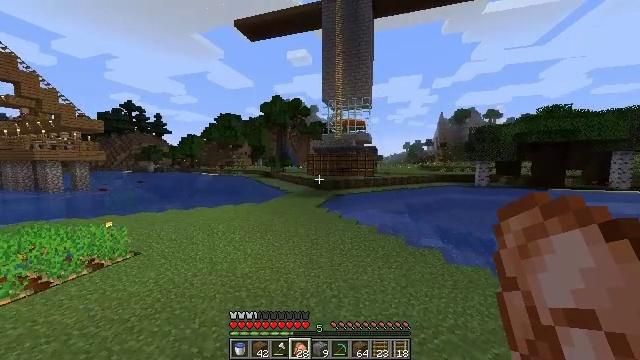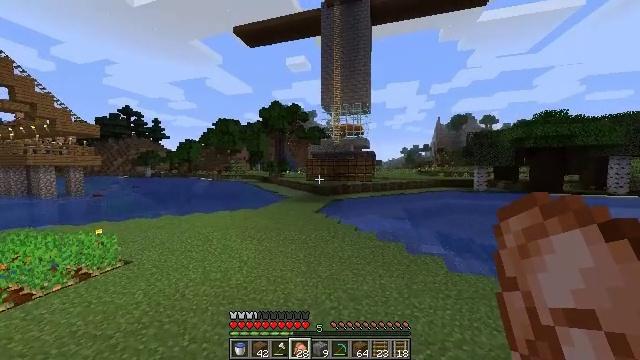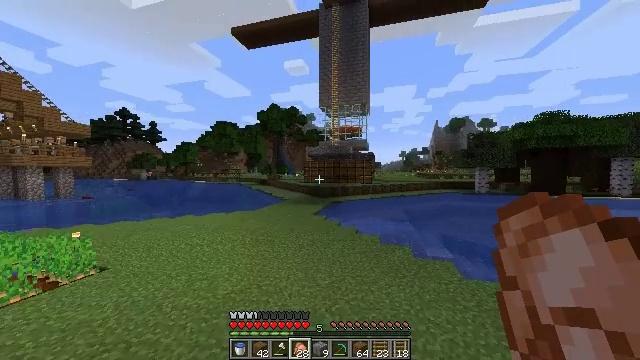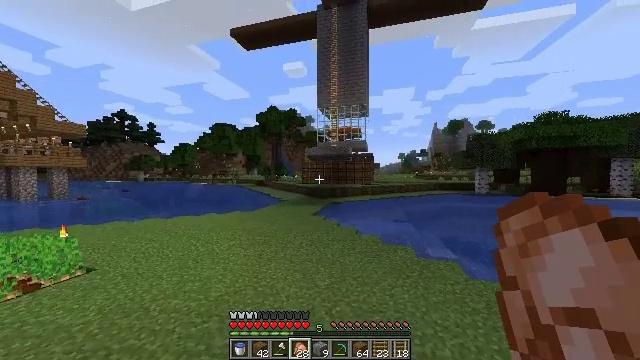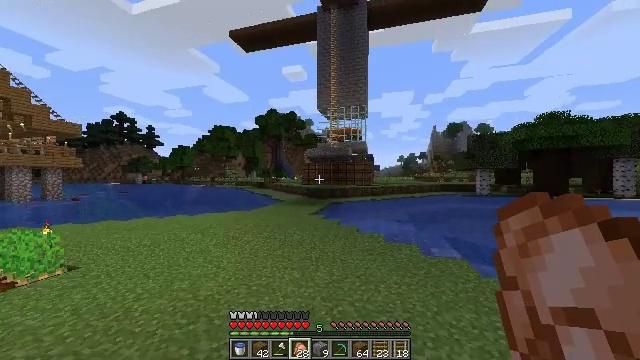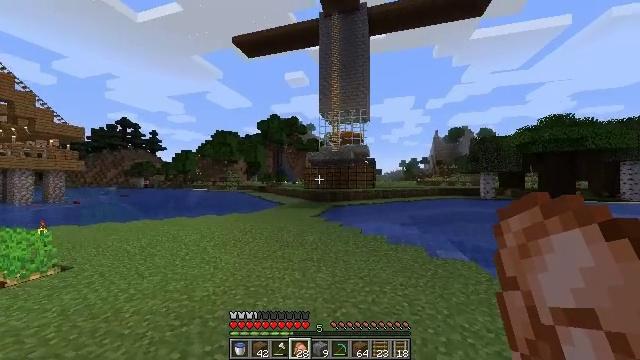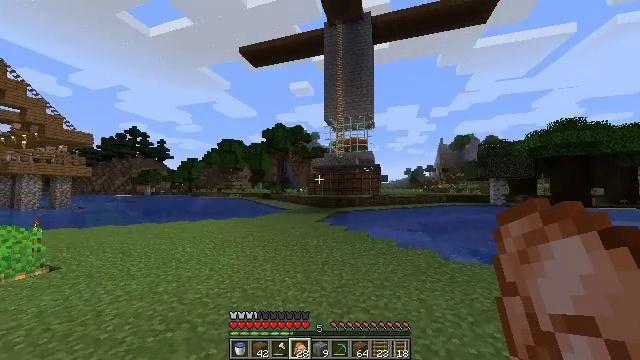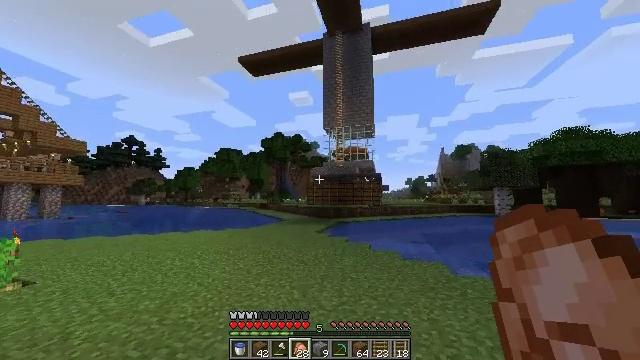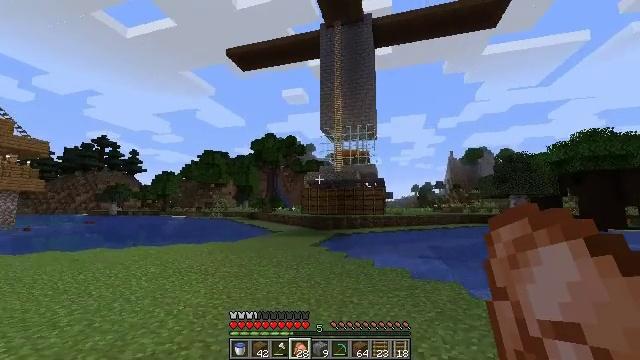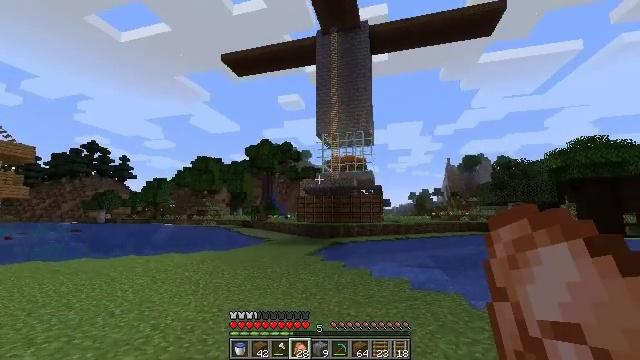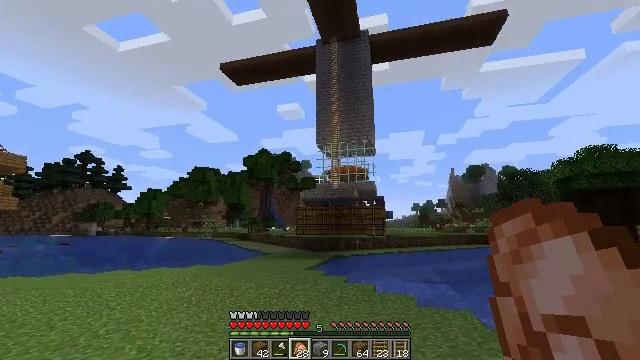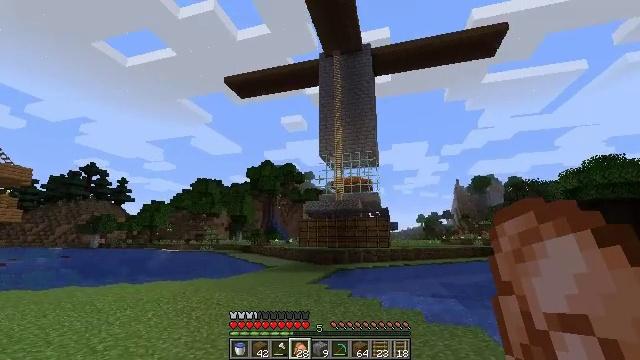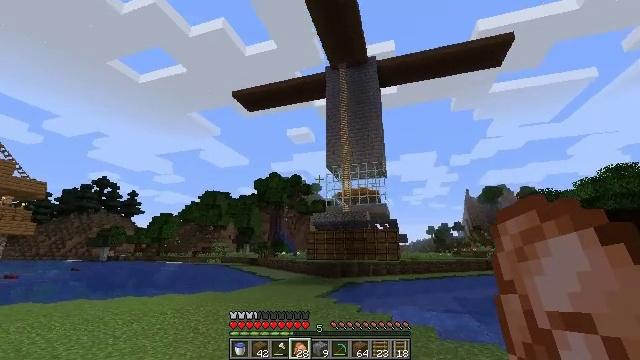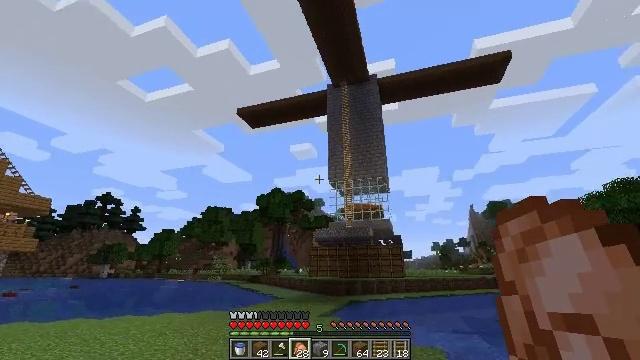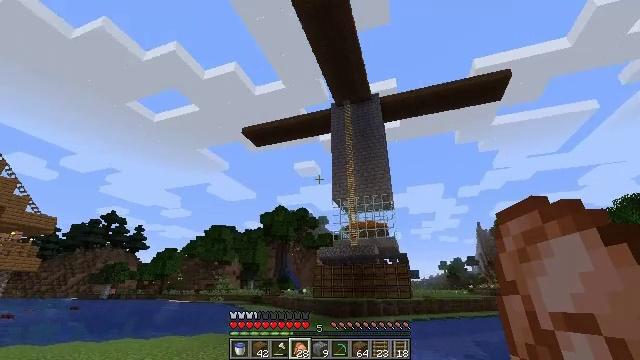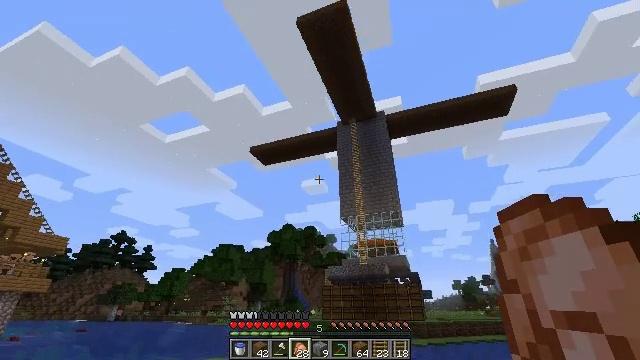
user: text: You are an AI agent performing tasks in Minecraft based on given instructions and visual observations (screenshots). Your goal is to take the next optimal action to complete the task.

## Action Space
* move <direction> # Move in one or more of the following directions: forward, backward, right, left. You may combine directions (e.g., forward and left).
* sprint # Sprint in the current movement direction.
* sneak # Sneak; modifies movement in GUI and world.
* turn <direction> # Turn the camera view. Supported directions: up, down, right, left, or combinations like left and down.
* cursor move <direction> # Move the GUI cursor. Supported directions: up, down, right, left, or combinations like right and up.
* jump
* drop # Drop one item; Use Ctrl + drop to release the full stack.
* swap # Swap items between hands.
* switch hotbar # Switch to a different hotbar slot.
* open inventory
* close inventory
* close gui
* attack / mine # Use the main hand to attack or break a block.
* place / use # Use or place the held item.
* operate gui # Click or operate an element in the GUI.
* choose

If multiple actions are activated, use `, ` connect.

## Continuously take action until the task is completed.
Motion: motion action
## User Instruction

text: Destroy the purple bed to collect it.
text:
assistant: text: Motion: move forward, turn up, jump
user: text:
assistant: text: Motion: move forward
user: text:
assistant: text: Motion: move forward
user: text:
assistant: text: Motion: move forward
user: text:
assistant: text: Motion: move forward, turn up
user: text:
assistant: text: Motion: turn left and up
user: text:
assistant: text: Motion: turn up
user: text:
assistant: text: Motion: turn up
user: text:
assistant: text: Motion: turn up
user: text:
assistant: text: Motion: turn up
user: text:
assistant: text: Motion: turn up
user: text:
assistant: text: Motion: turn left and up
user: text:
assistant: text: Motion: turn up
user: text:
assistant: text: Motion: turn up
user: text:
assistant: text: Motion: turn left and up
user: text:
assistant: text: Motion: turn left and up
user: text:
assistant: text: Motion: no_op
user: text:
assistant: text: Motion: no_op
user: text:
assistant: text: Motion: no_op
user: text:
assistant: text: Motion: no_op
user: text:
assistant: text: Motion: no_op
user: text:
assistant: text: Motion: no_op
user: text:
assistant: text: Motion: no_op
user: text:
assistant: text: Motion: no_op
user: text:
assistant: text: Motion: no_op
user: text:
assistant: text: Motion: no_op
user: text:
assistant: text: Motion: no_op
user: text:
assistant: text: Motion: no_op
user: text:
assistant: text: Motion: no_op
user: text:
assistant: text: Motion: no_op